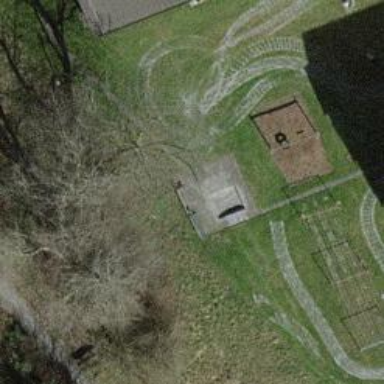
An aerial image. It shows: Playground with sandpit.